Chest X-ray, PA view. Patient: 20 years old, sex M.
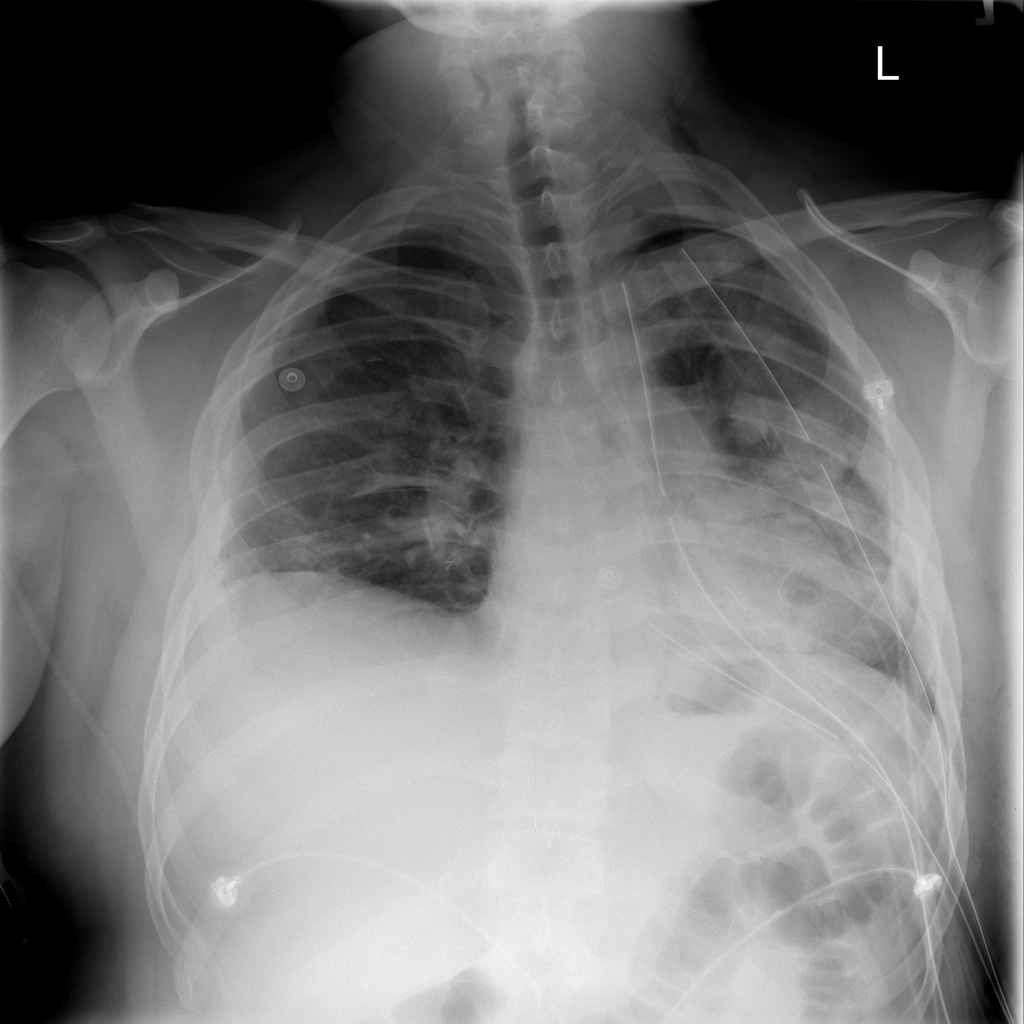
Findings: No Finding